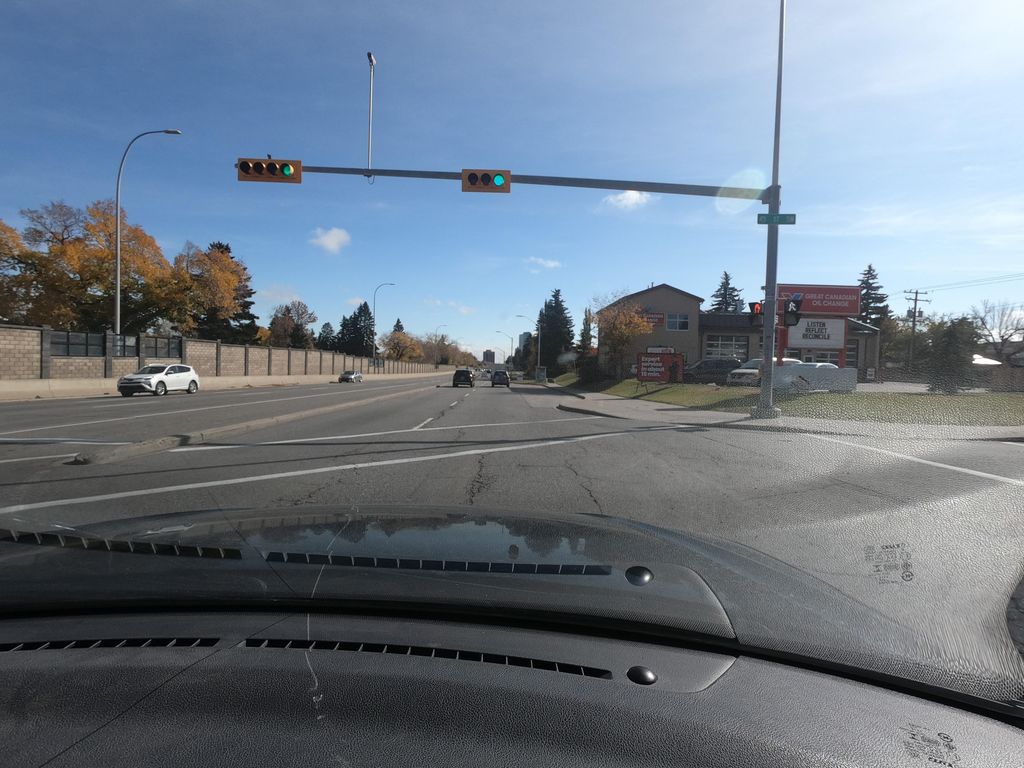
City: calgary